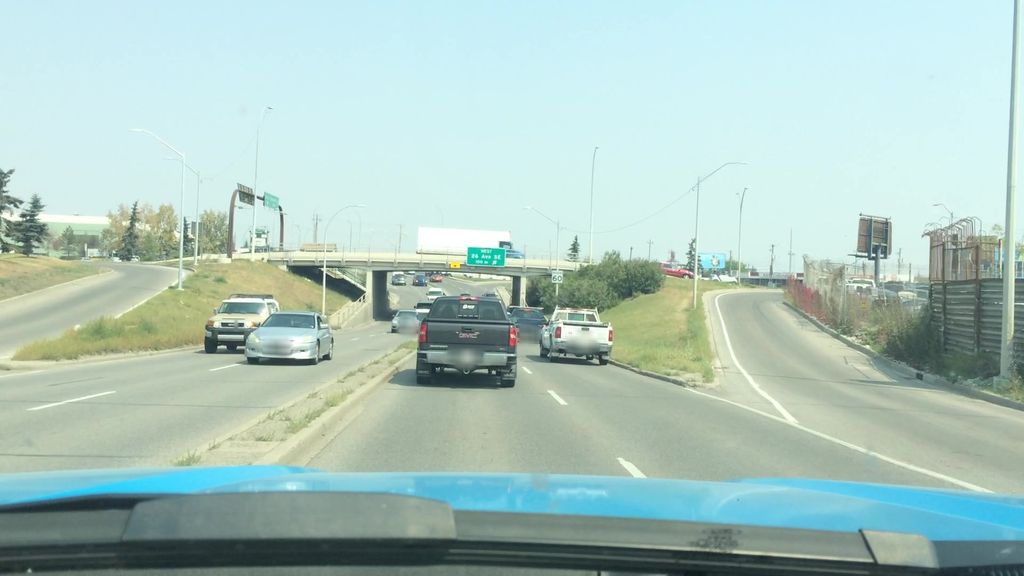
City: calgary